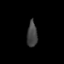
Tissue: skin
Cell type: Fibroblasts
Senescence score: 0.7039
Nuclear area (px): 257
Mean DAPI intensity: 65.533